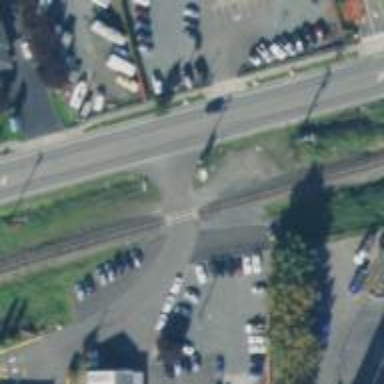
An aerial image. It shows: Road with stop sign near railway level crossing.